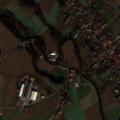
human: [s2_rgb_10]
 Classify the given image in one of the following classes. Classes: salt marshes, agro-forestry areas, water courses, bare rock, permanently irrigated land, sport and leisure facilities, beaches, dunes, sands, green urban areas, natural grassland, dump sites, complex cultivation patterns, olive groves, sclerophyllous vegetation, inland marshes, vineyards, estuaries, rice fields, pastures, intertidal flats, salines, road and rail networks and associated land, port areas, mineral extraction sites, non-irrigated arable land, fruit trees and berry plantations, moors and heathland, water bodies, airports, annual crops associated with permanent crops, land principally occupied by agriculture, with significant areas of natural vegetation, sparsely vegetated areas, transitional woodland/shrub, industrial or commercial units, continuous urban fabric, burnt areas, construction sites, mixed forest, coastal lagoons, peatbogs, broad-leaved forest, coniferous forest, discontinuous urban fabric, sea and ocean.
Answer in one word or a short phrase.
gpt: discontinuous urban fabric, non-irrigated arable land, land principally occupied by agriculture, with significant areas of natural vegetation